Field crop: tomato
Growth stage: 2
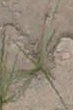
Species: cyperus